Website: lowes
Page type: cart
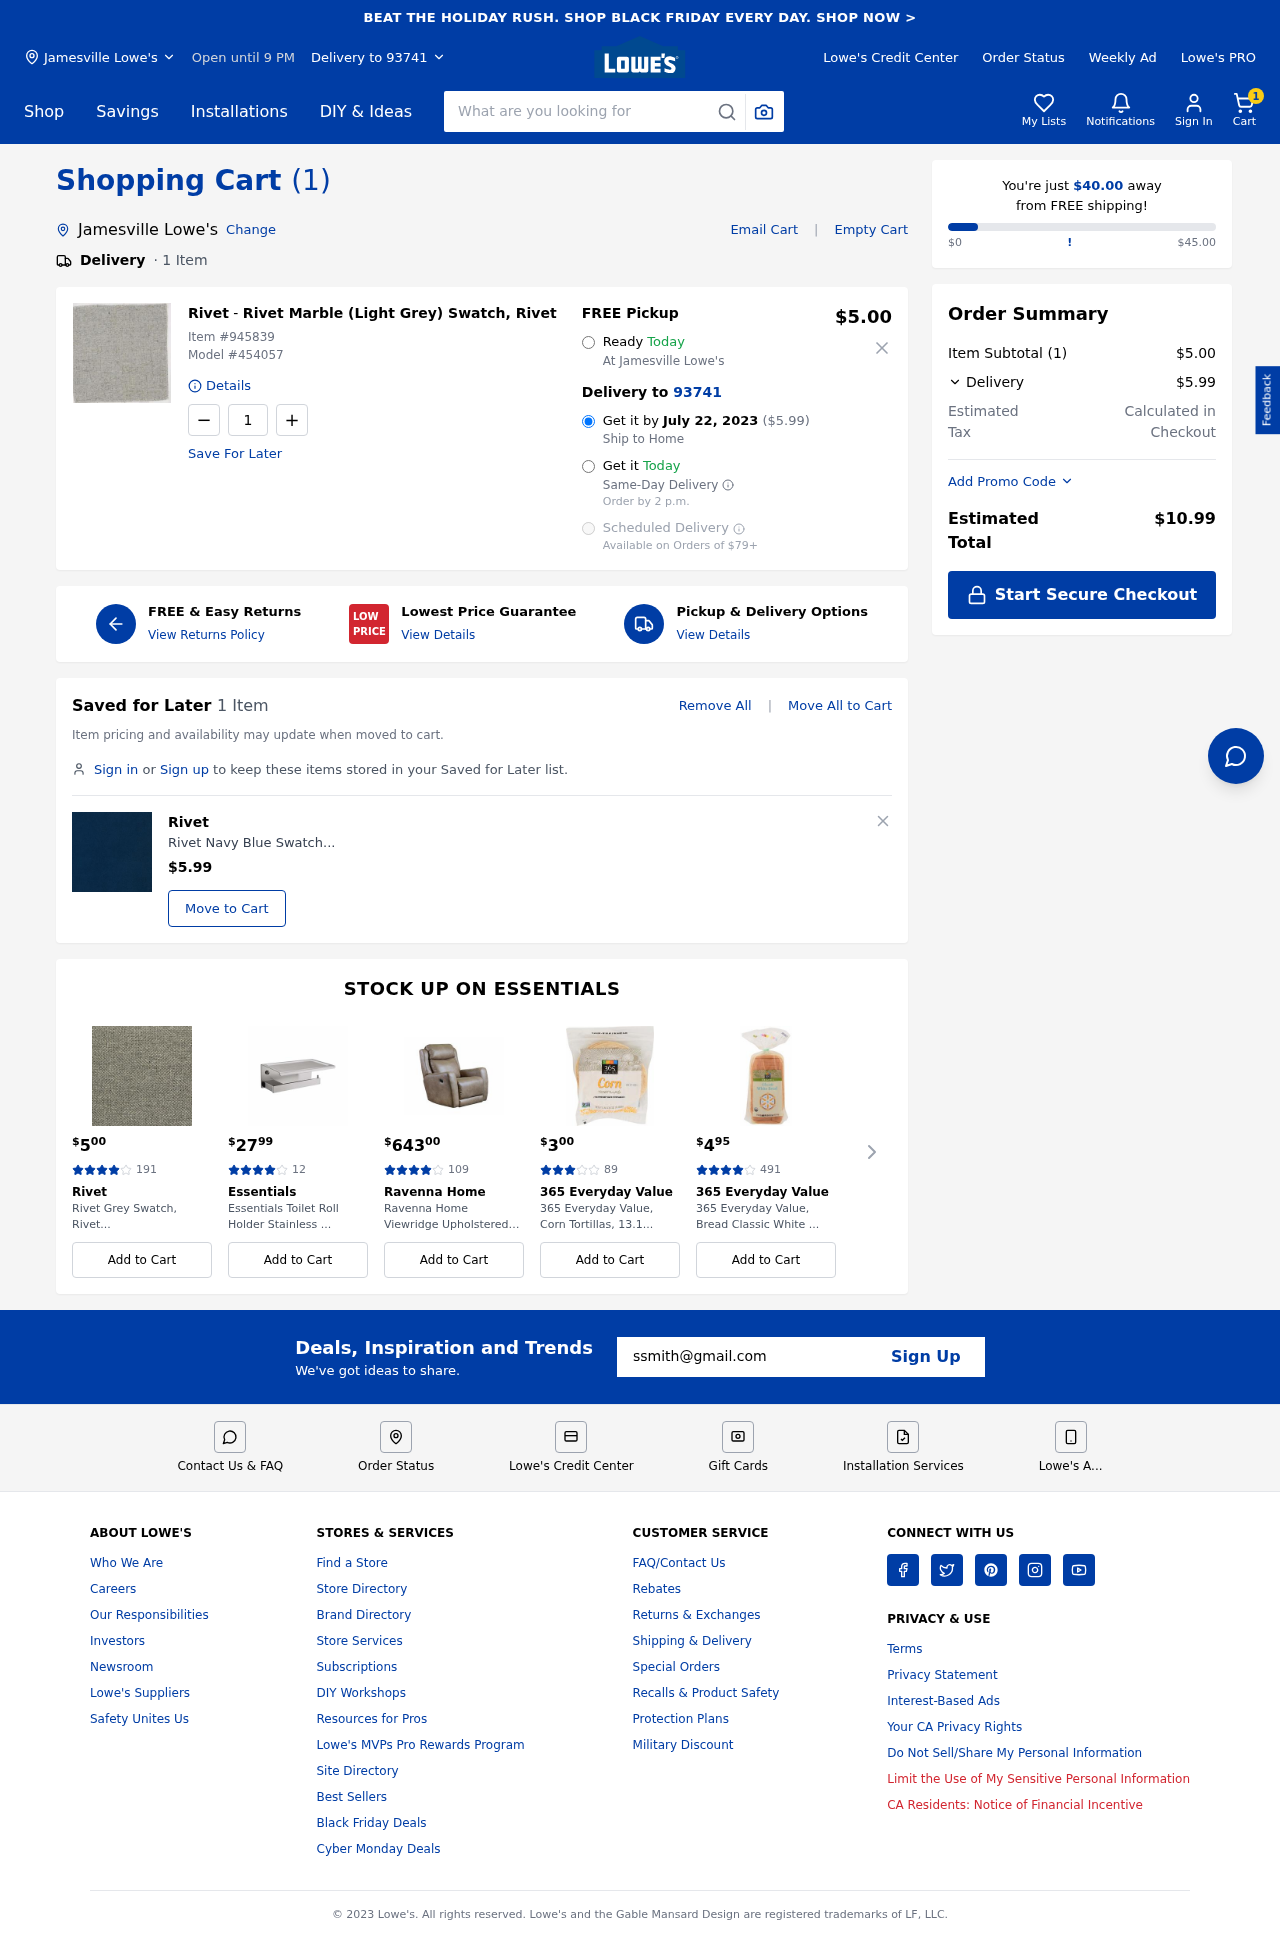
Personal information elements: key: PII_CITY
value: Jamesville Lowe's
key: PII_EMAIL
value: ssmith@gmail.com
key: PII_POSTCODE
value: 93741
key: PII_CITY2
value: Jamesville Lowe's
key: PII_CITY3
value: Jamesville
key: PII_POSTCODE2
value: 93741
Product elements: key: PRODUCT1_BRAND
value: Rivet
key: PRODUCT1_NAME
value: Rivet Marble (Light Grey) Swatch, Rivet
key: PRODUCT1_PRICE
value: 5
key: PRODUCT1_QUANTITY
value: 1
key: PRODUCT2_BRAND
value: Rivet
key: PRODUCT2_NAME
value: Rivet Navy Blue Swatch
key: PRODUCT2_PRICE
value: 5.99
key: PRODUCT1_ITEM_NUMBER
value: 945839
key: PRODUCT1_MODEL_NUMBER
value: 454057
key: PRODUCT3_PRICE
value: $500
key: PRODUCT3_NUM_RATINGS
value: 191
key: PRODUCT3_BRAND
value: Rivet
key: PRODUCT3_NAME
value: Rivet Grey Swatch, Rivet...
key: PRODUCT4_PRICE
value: $2799
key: PRODUCT4_NUM_RATINGS
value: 12
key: PRODUCT4_BRAND
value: Essentials
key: PRODUCT4_NAME
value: Essentials Toilet Roll Holder Stainless ...
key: PRODUCT5_PRICE
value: $64300
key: PRODUCT5_NUM_RATINGS
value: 109
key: PRODUCT5_BRAND
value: Ravenna Home
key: PRODUCT5_NAME
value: Ravenna Home Viewridge Upholstered Recli...
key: PRODUCT6_PRICE
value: $300
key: PRODUCT6_NUM_RATINGS
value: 89
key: PRODUCT6_BRAND
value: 365 Everyday Value
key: PRODUCT6_NAME
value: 365 Everyday Value, Corn Tortillas, 13.1...
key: PRODUCT7_PRICE
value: $495
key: PRODUCT7_NUM_RATINGS
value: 491
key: PRODUCT7_BRAND
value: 365 Everyday Value
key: PRODUCT7_NAME
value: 365 Everyday Value, Bread Classic White ...
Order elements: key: ORDER_NUM_ITEMS
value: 1
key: ORDER_DELIVERY_DATE
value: July 22, 2023
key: ORDER_SHIPPING_COST2
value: $5.99
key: ORDER_SHIPPING_AWAY
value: $40.00
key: ORDER_SUBTOTAL
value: $5.00
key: ORDER_SHIPPING_COST
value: $5.99
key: ORDER_TOTAL
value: $10.99
Search elements: key: HEADER_SEARCH
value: What are you looking for
Other elements: key: SAVED_NUM_ITEMS
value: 1 Item